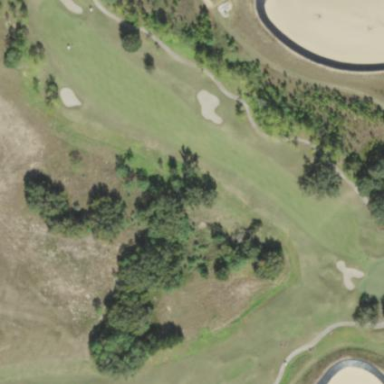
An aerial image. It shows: Golf fairway surrounded by grass.